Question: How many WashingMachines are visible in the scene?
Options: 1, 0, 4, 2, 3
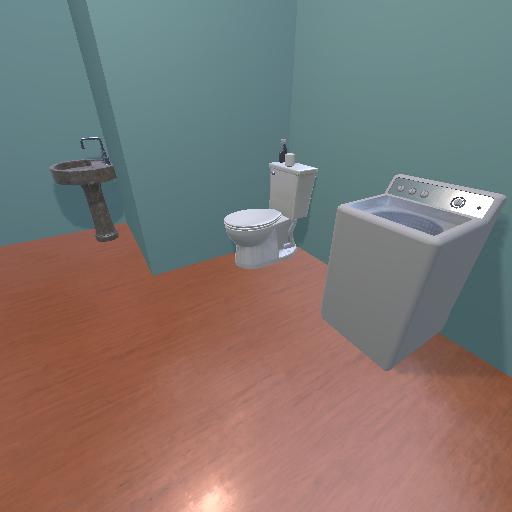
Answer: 1